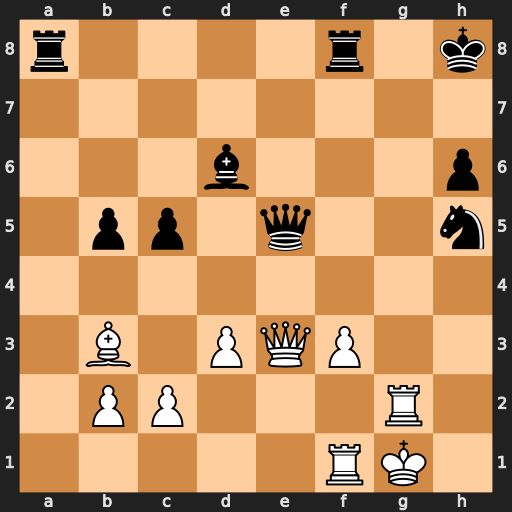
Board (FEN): r4r1k/8/3b3p/1pp1q2n/8/1B1PQP2/1PP3R1/5RK1
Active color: w
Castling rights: -
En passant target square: -
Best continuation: Qxh6#